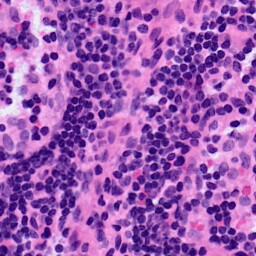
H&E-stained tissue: LymphNode